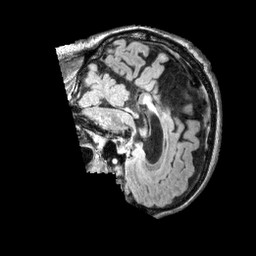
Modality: FLAIR
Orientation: sagittal
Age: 61
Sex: male
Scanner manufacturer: siemens
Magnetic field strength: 3 T
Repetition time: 5 s
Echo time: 0.387 s